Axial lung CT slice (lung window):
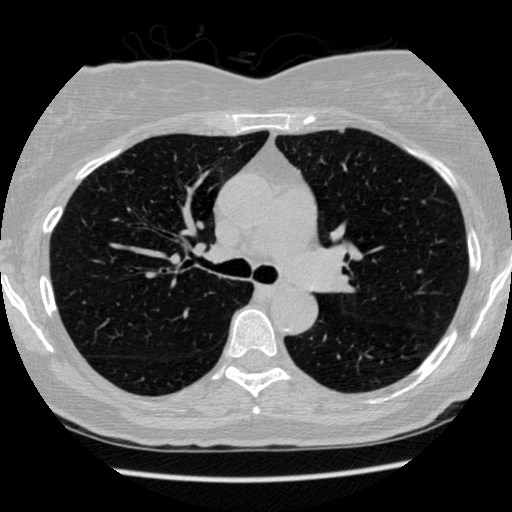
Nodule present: no